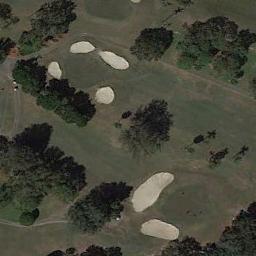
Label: golf_course